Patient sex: F
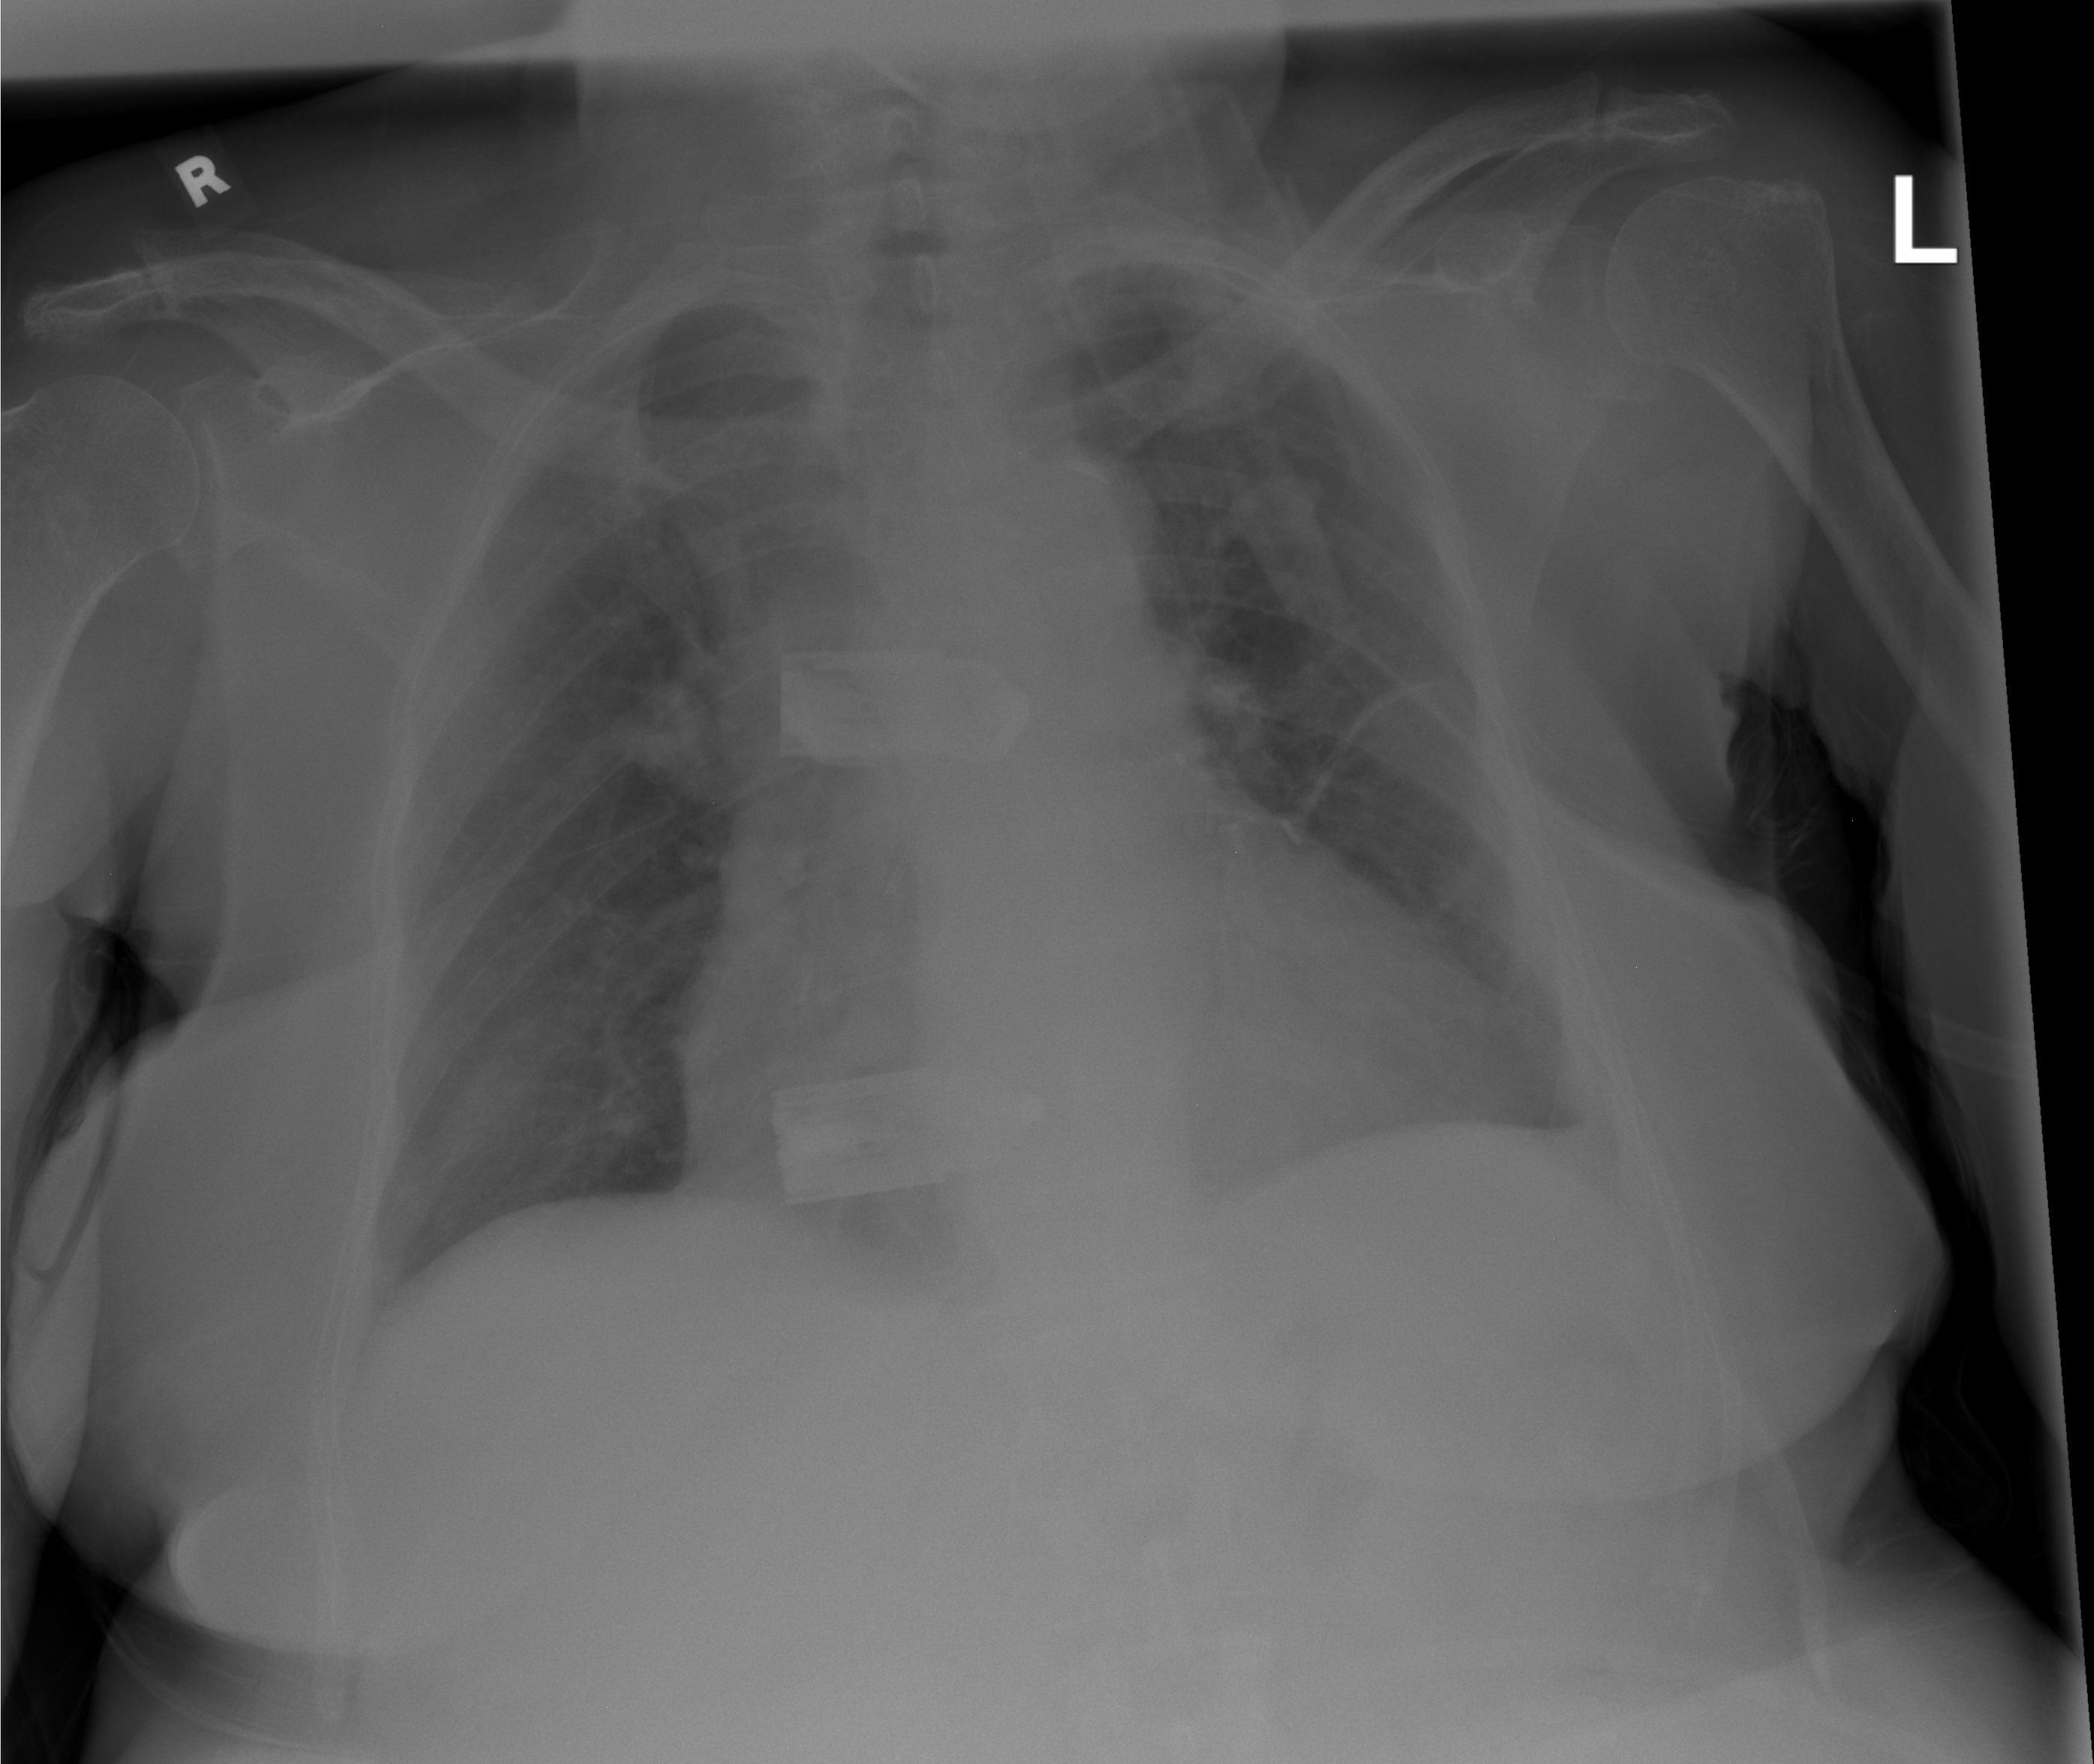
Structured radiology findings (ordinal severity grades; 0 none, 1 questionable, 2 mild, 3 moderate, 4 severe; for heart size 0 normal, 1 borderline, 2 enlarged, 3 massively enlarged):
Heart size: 2
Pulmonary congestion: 2
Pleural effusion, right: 0
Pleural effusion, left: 2
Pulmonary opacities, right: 0
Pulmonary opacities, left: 0
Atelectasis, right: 0
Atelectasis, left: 2